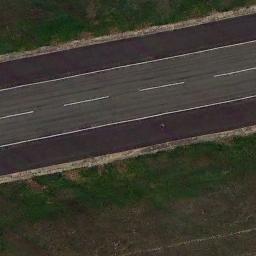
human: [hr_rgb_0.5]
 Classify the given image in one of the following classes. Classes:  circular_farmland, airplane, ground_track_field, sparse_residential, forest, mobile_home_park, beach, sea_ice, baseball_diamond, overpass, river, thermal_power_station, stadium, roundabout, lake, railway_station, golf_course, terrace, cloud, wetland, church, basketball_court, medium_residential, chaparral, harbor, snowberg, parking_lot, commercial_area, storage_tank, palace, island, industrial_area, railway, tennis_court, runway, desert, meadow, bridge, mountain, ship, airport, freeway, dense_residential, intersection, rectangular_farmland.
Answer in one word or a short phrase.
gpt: runway